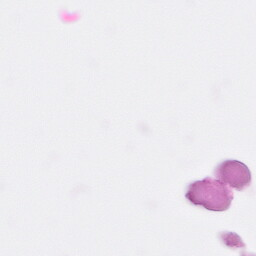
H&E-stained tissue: Pancreatic